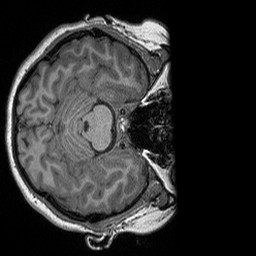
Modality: T1w
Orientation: axial
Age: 19
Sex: female
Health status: healthy
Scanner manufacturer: siemens
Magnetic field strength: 3 T
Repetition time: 2.3 s
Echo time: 0.00298 s